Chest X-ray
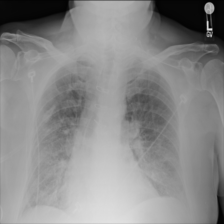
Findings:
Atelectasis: negative
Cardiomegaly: negative
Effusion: negative
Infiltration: negative
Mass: negative
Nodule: negative
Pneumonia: negative
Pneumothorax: negative
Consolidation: negative
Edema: negative
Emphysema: negative
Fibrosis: negative
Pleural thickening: negative
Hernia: negative